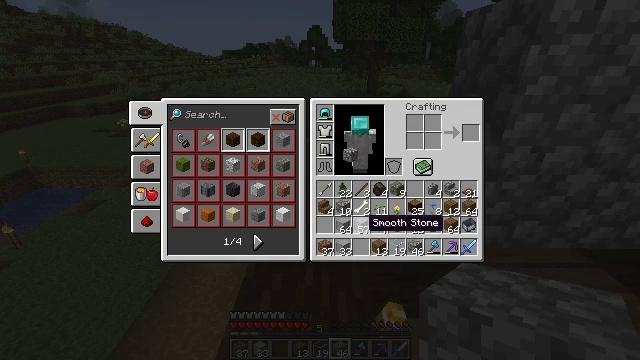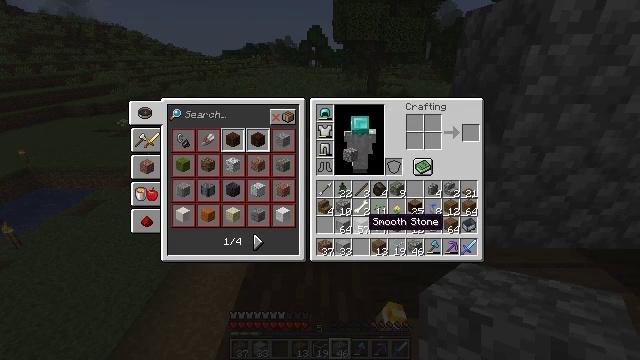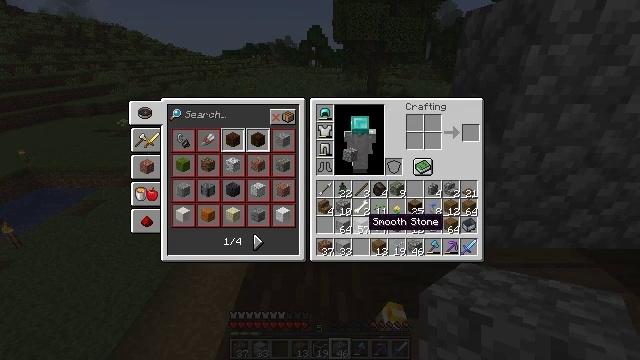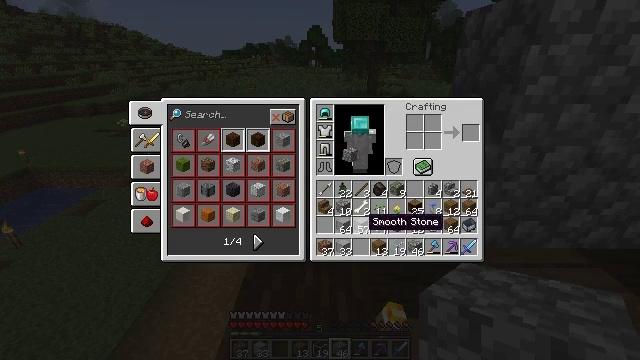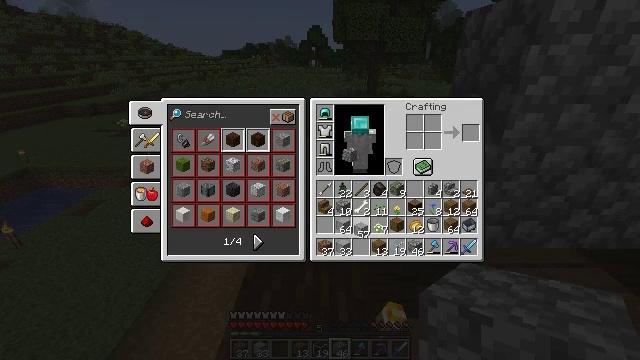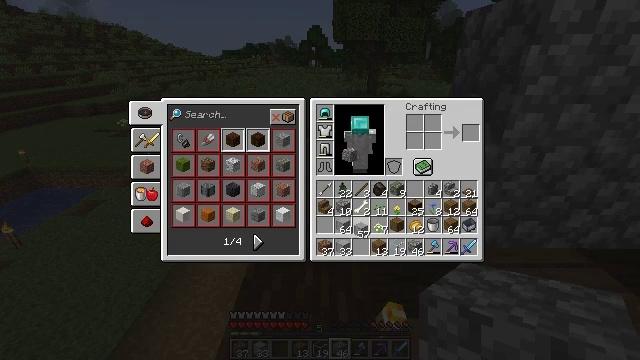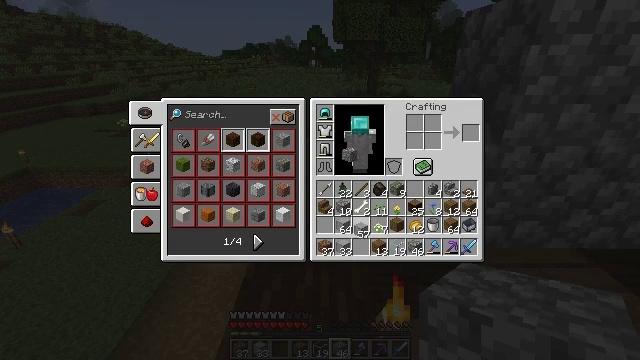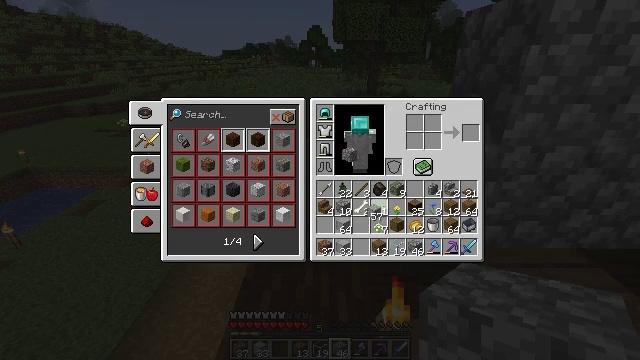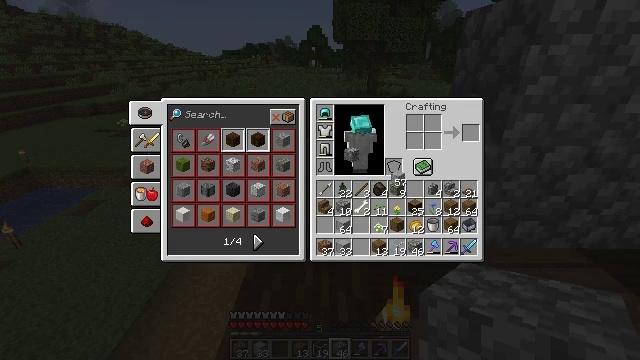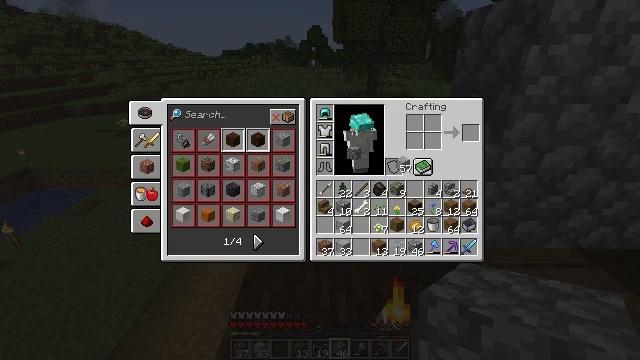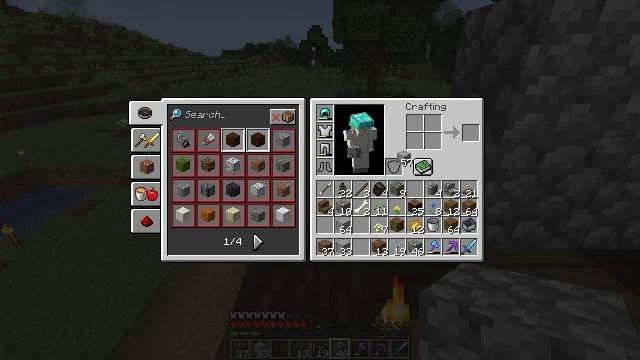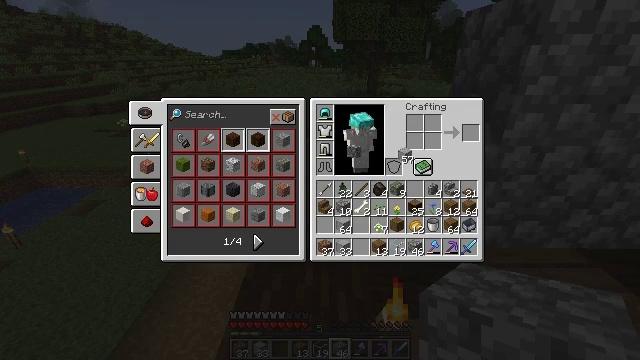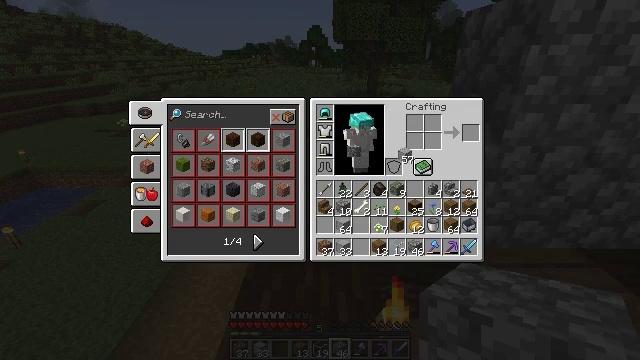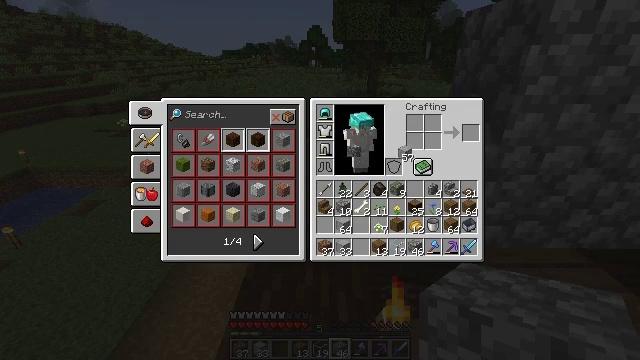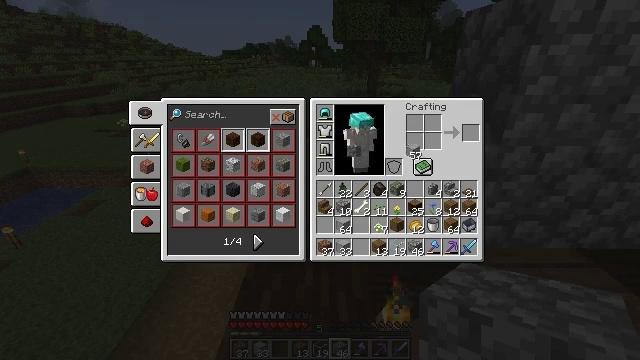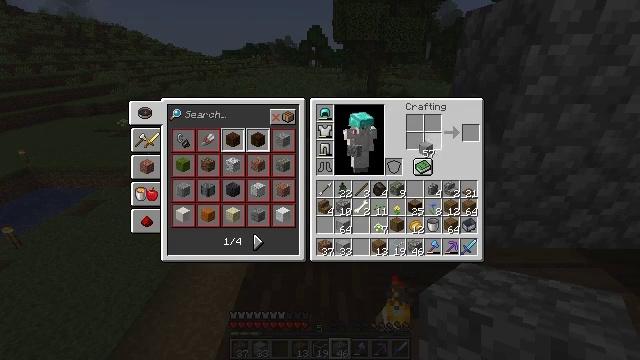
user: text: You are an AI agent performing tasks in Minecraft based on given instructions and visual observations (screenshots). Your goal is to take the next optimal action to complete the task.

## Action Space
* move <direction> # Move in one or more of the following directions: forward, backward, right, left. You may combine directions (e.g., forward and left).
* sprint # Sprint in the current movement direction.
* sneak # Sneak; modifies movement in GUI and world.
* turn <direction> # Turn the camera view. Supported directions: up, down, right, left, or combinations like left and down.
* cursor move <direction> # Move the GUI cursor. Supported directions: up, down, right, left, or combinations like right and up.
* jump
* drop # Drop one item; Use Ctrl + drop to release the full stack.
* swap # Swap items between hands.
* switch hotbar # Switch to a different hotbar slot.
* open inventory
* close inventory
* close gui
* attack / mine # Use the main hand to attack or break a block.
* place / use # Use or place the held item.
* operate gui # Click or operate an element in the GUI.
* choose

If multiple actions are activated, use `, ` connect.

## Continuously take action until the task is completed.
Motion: motion action
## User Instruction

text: Combine cobblestone to craft cobblestone stairs.
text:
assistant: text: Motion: no_op
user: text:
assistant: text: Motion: no_op
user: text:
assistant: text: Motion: no_op
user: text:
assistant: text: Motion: attack / mine
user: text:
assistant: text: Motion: attack / mine
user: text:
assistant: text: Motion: attack / mine
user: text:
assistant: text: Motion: turn right and up
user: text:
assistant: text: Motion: turn right and up
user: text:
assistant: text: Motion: turn up
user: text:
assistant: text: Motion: no_op
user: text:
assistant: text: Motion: no_op
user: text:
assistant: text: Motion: no_op
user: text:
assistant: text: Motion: no_op
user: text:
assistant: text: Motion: turn right
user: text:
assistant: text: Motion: turn right
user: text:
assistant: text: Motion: no_op
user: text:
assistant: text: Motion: no_op
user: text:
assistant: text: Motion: no_op
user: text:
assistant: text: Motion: no_op
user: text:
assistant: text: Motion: turn left and down
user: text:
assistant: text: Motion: turn left and down
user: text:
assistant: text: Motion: turn left and down
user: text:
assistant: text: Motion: turn left and down
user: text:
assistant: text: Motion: no_op
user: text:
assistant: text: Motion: no_op
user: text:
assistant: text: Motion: no_op
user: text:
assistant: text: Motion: no_op
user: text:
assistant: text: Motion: no_op
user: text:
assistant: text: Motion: no_op
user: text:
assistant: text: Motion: no_op